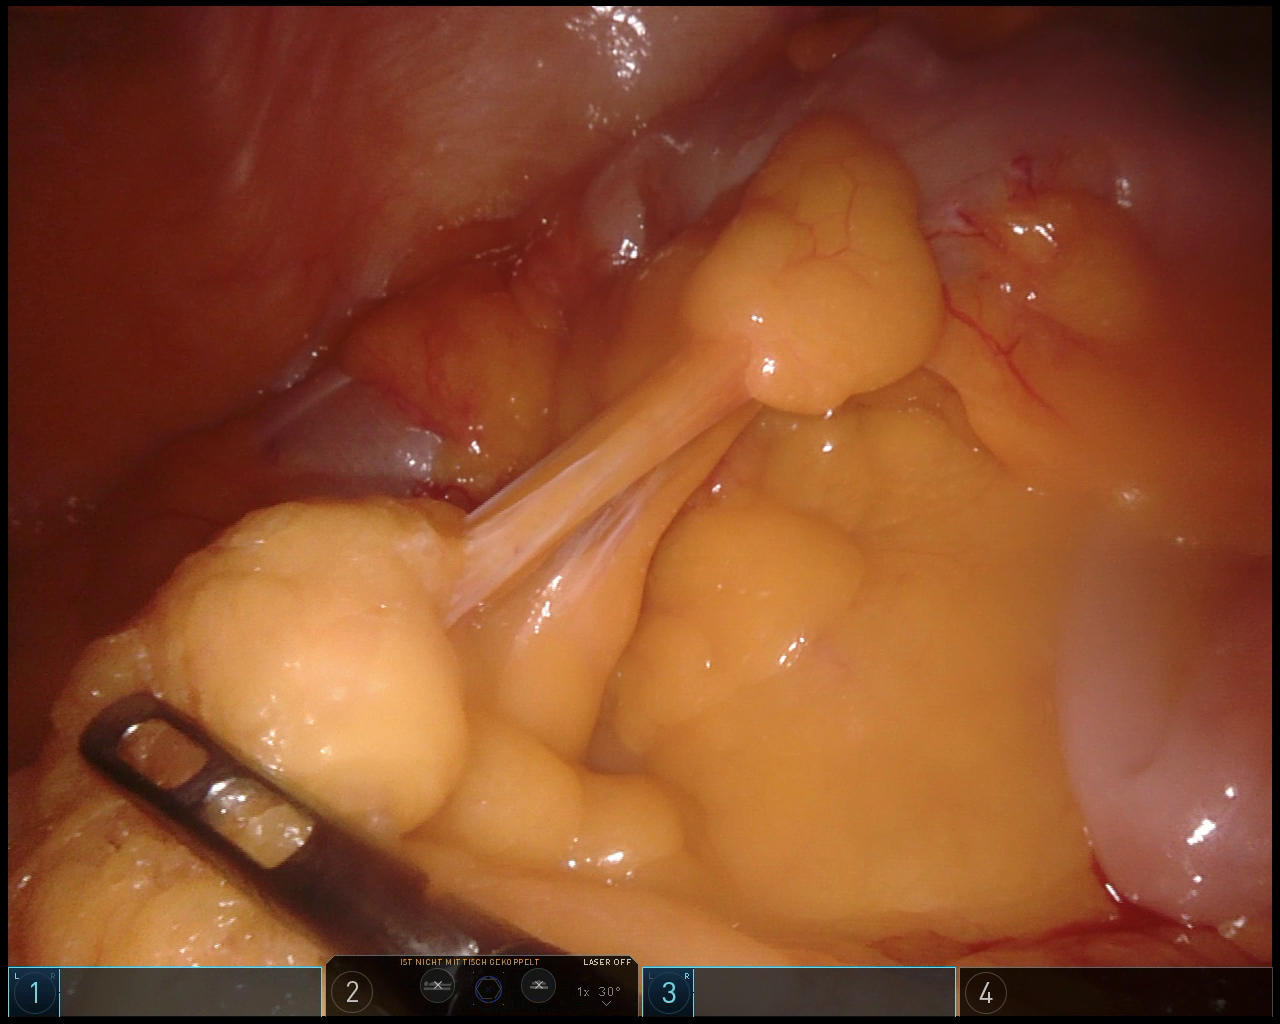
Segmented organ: abdominal_wall
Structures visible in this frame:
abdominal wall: yes
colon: yes
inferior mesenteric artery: no
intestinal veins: no
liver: no
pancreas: no
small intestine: no
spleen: no
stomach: no
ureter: no
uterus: no
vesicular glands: no